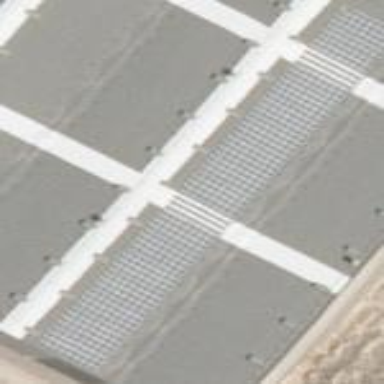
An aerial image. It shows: Photovoltaic power generator.